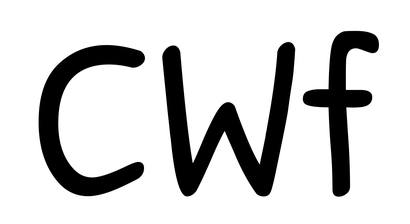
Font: PatrickHand-Regular